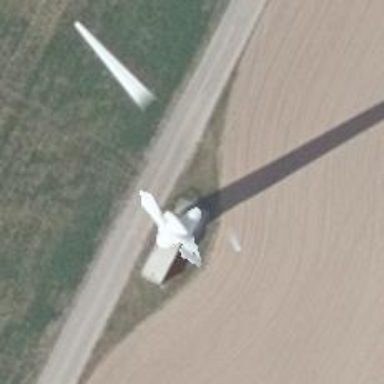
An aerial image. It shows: Wind generator powered by wind turbine.